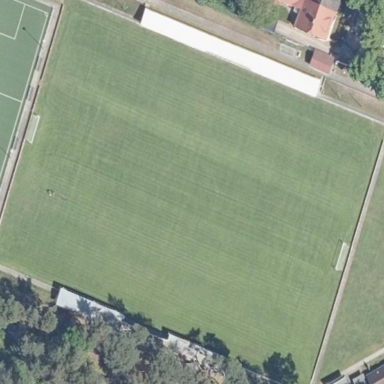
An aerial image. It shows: Soccer pitch with grass surface for leisure land.